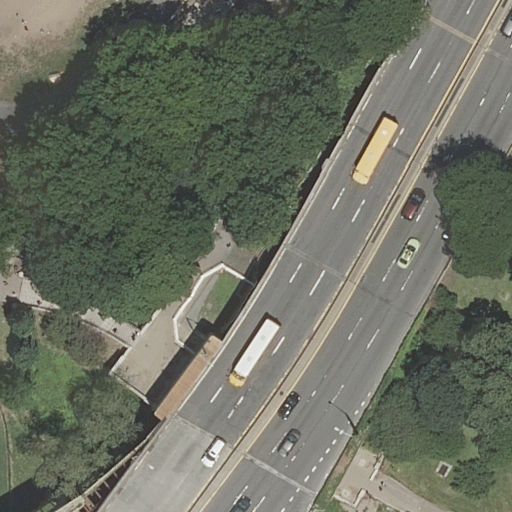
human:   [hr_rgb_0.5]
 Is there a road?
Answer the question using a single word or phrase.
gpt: yes

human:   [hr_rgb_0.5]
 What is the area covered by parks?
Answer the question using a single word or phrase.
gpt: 10629m2

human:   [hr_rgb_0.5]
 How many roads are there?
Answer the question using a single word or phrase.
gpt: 9

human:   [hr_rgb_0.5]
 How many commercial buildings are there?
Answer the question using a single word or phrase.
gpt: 0

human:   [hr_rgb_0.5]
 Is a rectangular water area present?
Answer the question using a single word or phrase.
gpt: no

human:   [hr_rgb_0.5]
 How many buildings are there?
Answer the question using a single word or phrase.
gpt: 0

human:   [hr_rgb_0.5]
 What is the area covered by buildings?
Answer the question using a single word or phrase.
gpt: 0m2

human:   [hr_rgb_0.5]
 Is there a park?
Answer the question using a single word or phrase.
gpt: yes

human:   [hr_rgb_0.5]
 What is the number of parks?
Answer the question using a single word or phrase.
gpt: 1

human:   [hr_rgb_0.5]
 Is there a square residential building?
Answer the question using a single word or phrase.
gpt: no

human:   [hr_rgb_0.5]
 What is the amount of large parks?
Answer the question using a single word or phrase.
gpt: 1

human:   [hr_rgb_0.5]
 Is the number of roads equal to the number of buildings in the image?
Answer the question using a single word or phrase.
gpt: no

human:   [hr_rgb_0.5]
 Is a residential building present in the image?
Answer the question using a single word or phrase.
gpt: no

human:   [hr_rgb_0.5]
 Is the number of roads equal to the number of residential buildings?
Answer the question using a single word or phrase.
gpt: no

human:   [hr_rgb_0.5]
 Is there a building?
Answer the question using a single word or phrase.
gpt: no

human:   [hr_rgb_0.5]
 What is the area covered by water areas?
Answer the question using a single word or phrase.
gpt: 0m2

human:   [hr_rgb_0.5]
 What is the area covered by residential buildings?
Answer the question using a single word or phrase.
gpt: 0m2

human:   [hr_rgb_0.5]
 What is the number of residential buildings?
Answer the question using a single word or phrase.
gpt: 0

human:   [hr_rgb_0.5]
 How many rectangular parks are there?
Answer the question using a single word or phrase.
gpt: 1

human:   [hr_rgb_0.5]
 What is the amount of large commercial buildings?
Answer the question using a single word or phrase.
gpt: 0

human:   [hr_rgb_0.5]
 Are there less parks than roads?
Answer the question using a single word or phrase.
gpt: yes

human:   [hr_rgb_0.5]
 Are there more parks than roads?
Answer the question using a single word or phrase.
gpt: no

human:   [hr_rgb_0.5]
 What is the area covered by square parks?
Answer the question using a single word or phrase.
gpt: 0m2

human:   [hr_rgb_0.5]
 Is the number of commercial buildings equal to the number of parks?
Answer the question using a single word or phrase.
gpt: no

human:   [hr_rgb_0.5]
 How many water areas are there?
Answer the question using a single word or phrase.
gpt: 0

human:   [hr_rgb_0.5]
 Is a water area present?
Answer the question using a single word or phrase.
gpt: no

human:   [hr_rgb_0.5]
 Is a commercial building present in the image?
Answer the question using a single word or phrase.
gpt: no

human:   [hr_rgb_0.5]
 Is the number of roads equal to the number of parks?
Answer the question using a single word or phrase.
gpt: no

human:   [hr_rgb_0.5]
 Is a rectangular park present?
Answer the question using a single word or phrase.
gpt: yes

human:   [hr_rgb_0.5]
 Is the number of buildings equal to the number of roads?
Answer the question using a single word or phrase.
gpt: no

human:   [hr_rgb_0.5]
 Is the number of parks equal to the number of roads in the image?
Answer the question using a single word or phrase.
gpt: no

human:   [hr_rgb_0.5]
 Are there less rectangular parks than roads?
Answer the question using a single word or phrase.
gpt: yes

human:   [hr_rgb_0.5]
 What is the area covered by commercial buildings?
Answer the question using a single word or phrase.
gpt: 0m2

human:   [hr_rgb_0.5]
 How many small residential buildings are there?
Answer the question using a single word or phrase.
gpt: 0

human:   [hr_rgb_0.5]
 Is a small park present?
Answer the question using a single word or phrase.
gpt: no

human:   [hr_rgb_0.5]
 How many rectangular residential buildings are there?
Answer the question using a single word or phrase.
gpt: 0

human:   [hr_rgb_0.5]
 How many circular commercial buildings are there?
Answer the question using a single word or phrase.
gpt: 0

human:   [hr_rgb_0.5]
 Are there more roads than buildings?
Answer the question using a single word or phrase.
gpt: yes

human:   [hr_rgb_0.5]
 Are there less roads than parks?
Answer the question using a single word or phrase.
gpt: no

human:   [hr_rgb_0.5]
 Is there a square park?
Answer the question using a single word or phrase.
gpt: no

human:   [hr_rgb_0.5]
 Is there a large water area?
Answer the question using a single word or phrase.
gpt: no

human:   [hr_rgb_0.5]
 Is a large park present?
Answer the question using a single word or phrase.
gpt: yes

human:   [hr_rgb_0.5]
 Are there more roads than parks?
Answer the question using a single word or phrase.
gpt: yes

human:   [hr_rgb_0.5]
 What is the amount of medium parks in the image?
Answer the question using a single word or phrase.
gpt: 0

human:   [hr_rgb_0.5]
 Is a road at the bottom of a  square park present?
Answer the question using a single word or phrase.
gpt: no

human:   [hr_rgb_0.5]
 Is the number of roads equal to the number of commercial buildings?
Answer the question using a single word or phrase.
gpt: no

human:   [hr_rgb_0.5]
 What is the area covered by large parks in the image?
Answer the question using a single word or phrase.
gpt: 10629m2

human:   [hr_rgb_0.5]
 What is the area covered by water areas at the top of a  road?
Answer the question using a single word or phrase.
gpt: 0m2

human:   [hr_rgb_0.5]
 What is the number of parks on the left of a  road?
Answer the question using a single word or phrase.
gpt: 0

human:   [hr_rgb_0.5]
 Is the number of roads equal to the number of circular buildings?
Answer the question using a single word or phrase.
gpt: no

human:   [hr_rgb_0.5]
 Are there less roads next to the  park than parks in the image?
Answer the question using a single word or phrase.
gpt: no

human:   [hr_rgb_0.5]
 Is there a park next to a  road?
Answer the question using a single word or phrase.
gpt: yes

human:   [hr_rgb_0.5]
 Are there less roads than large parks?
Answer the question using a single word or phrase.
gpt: no

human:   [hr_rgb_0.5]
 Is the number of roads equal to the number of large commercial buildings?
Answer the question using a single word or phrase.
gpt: no

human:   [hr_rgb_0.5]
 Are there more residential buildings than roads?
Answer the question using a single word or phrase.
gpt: no

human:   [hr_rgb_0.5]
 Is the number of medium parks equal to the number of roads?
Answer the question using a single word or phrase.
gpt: no

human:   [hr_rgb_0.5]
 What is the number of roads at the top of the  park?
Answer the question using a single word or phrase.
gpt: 0

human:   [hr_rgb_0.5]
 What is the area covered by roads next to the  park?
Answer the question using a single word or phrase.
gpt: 0m2

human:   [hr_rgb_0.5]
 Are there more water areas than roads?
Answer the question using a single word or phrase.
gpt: no

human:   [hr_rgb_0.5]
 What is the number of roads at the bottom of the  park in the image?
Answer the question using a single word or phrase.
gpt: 9

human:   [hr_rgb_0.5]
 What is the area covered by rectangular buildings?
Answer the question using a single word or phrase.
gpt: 0m2

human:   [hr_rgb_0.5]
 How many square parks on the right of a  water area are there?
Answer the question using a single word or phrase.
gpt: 0

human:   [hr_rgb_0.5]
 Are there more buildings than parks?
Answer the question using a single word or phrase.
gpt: no

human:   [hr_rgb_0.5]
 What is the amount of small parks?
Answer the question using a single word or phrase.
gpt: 0